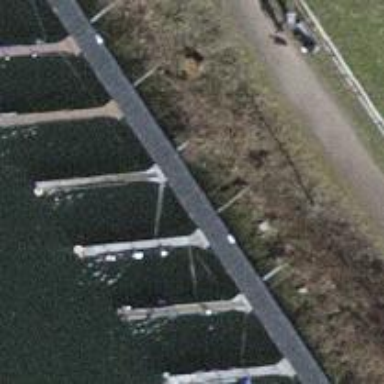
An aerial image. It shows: Metal pier with mooring facilities.